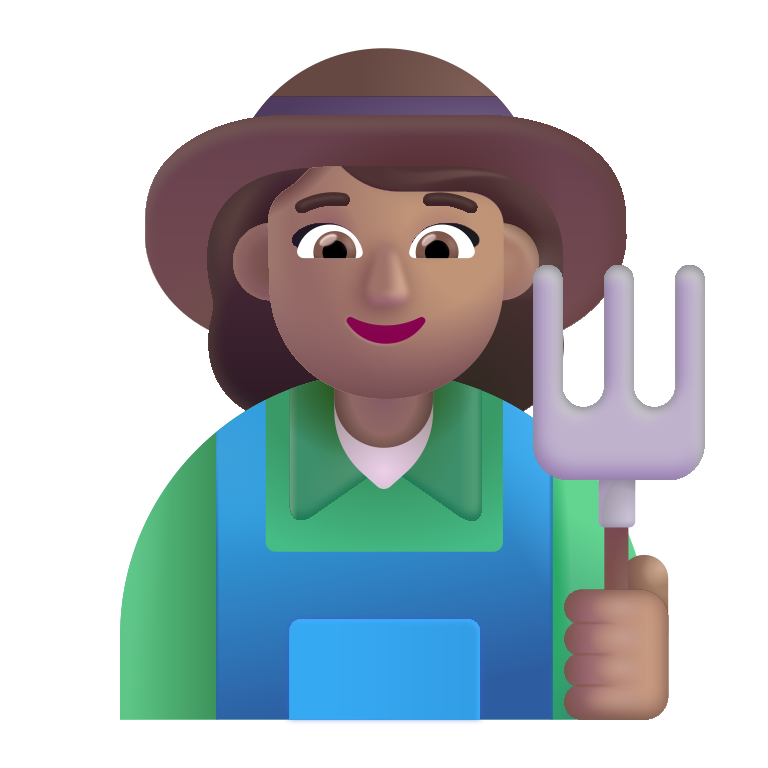
woman farmer color